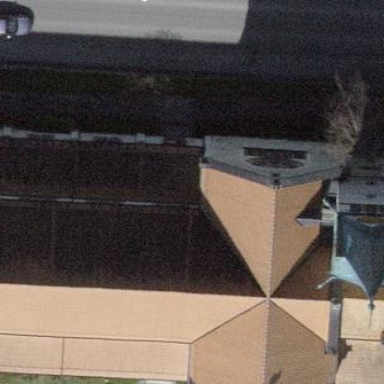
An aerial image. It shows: Building serving as place of worship.